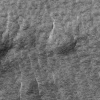
Atmospheric dust classification: not_dusty